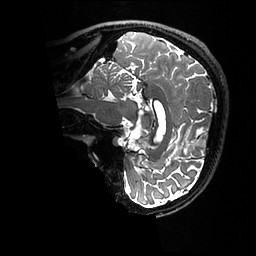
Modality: T2w
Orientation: sagittal
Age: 32
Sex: male
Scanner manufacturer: ge
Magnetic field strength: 3 T
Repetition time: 3.202 s
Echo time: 0.0671 s